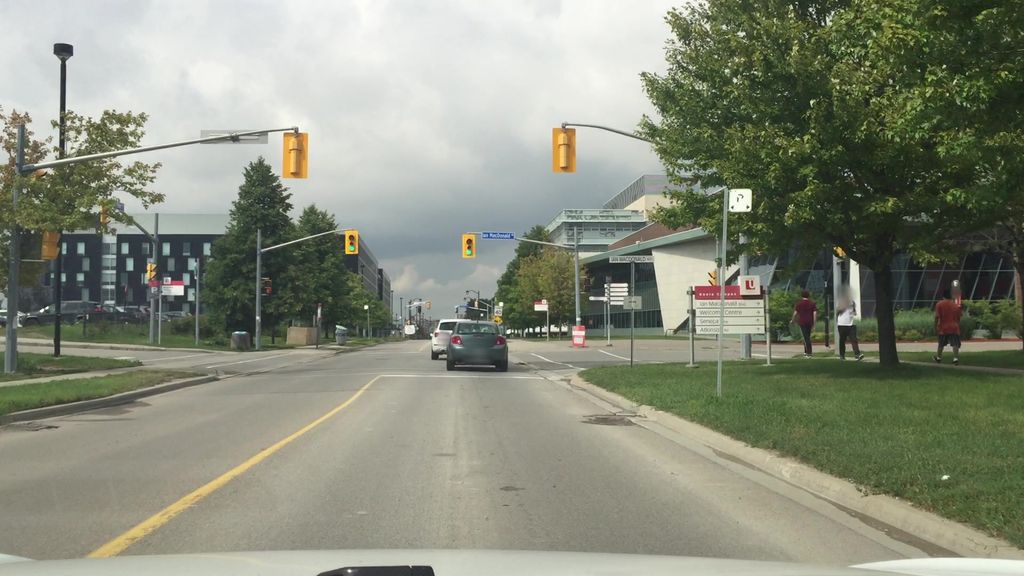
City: toronto